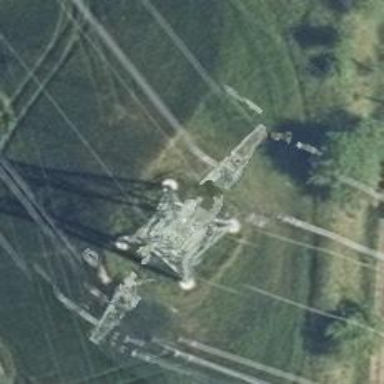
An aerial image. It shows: Power line with three cables.